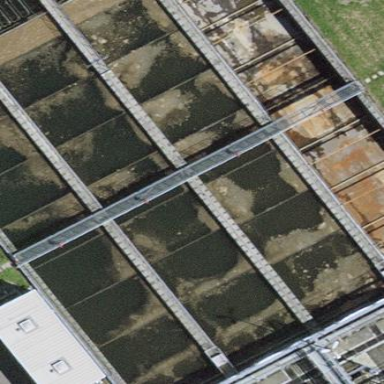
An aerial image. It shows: Image of wastewater.